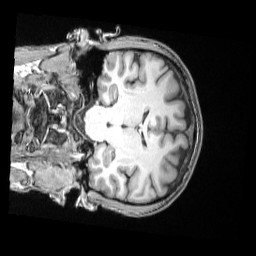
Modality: T1w
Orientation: coronal
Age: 27
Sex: male
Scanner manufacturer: siemens
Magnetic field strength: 3 T
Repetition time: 2 s
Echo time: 0.00339 s